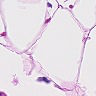
Metastatic tissue present: no